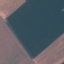
Label: AnnualCrop